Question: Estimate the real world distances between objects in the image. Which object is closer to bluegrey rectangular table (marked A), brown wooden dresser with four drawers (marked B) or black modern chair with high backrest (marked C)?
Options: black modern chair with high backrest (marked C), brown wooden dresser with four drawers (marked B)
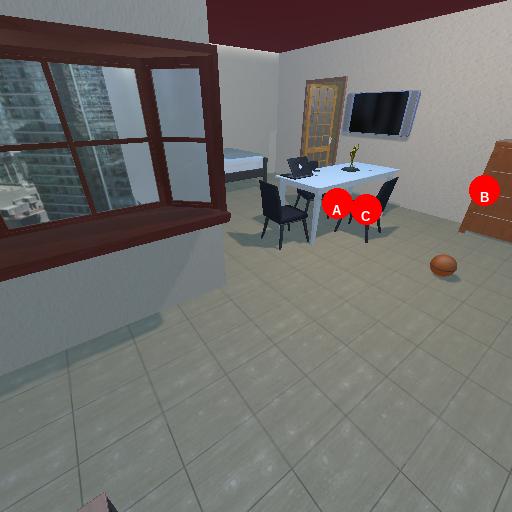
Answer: black modern chair with high backrest (marked C)